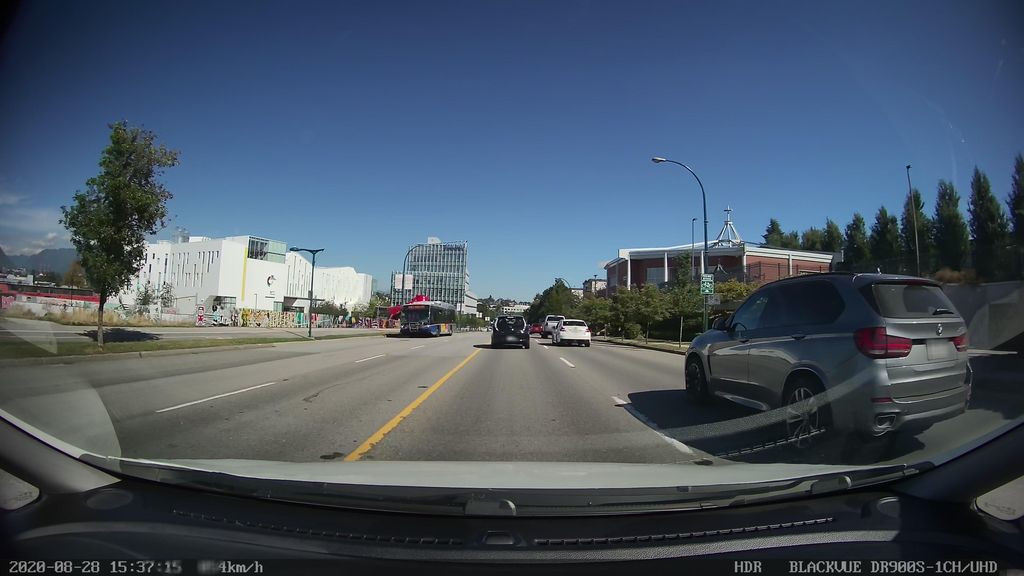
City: vancouver